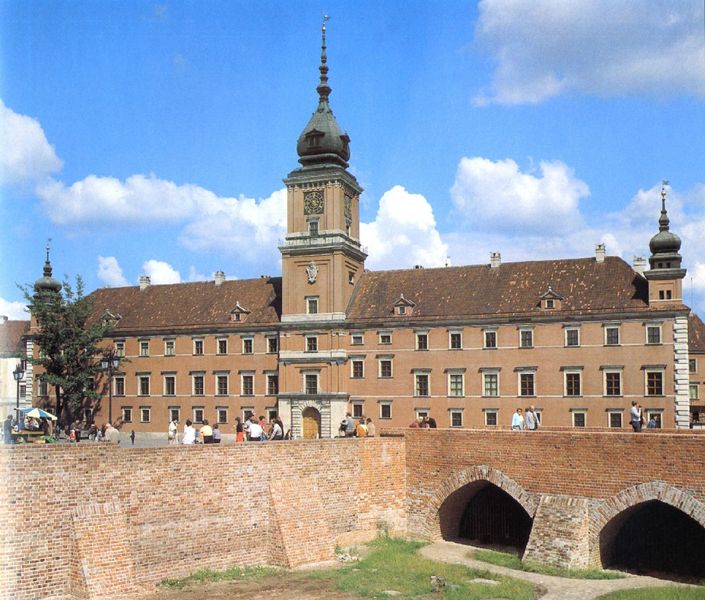
Titel: Warschau, Königsschloss
Standort: Warschau, Königsschloß (EU - PL)
Schlagwörter: baum, blau, himmel, wolken, fluss, kirchturm, menschen, fenster, laterne, mitte, tür, dach, gebäude, rasen, rot, schloss, stein, steine, brücke, kirche, spitzen, front, schornstein, turm, bogen, fassade, mauer, backstein, uhr, bögen, eingang, burg, kirch, kloster, türme, rathaus, sandstein, mittelalter, romanik, graben, burggraben, graß, bau, ziegelstein, touristen